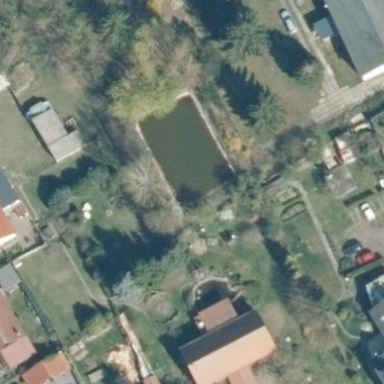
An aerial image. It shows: Pond with natural water.